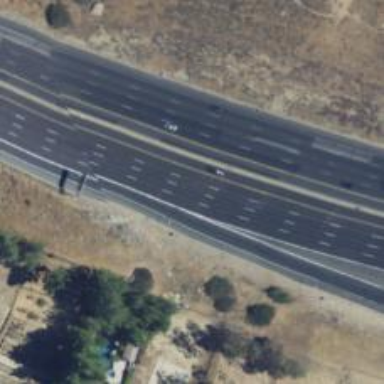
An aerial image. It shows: Motorway.